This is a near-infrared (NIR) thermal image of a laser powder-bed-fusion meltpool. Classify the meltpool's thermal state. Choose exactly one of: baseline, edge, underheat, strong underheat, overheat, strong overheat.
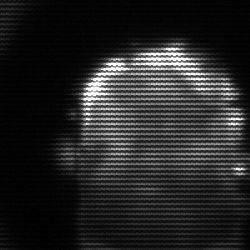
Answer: baseline